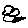
Label: cloud